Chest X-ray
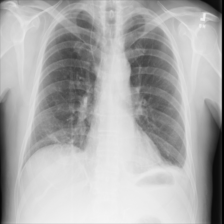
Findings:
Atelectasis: positive
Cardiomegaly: negative
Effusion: positive
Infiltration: positive
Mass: negative
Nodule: negative
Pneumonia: negative
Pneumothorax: negative
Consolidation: negative
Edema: negative
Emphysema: negative
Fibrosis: negative
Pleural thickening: negative
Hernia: negative